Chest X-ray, AP view. Patient: 32 years old, sex M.
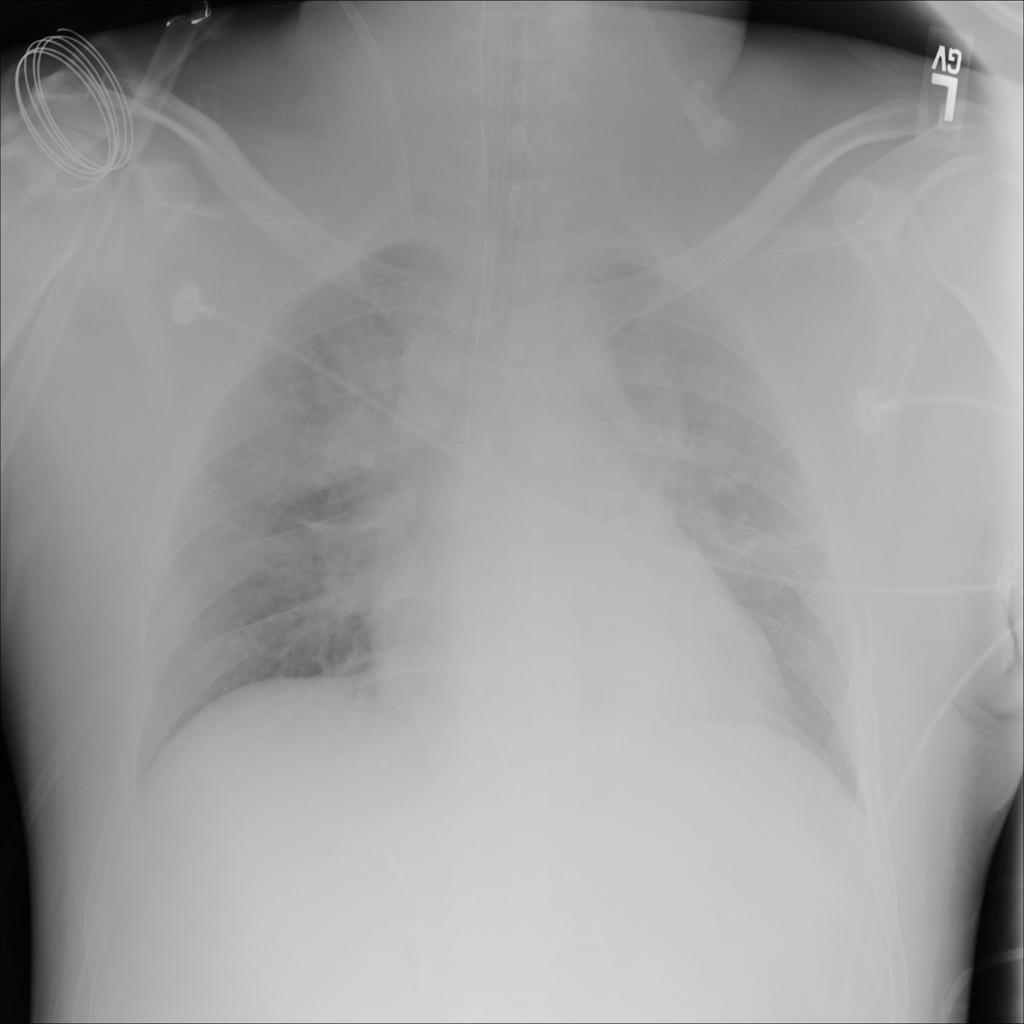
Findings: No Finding